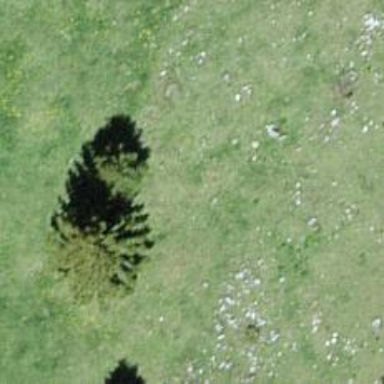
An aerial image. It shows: Needle-leaved tree in its natural environment.